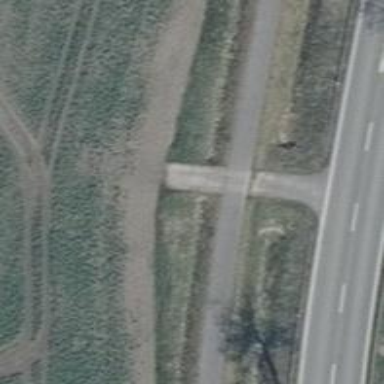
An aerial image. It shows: Asphalt cycleway with asphalt footway alongside it.